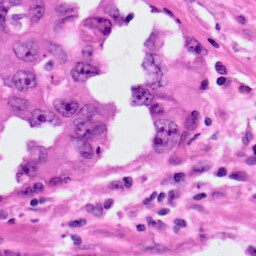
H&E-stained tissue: Lung